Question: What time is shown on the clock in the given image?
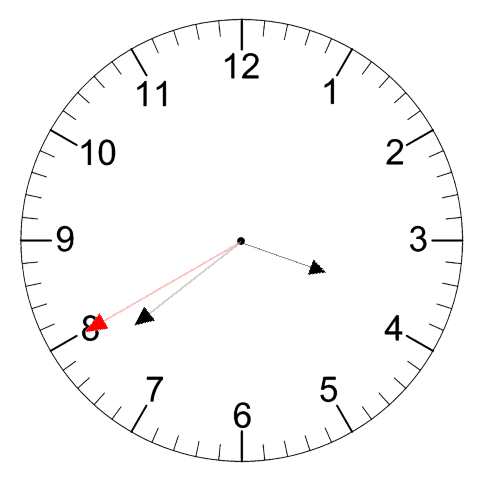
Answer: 03:38:40